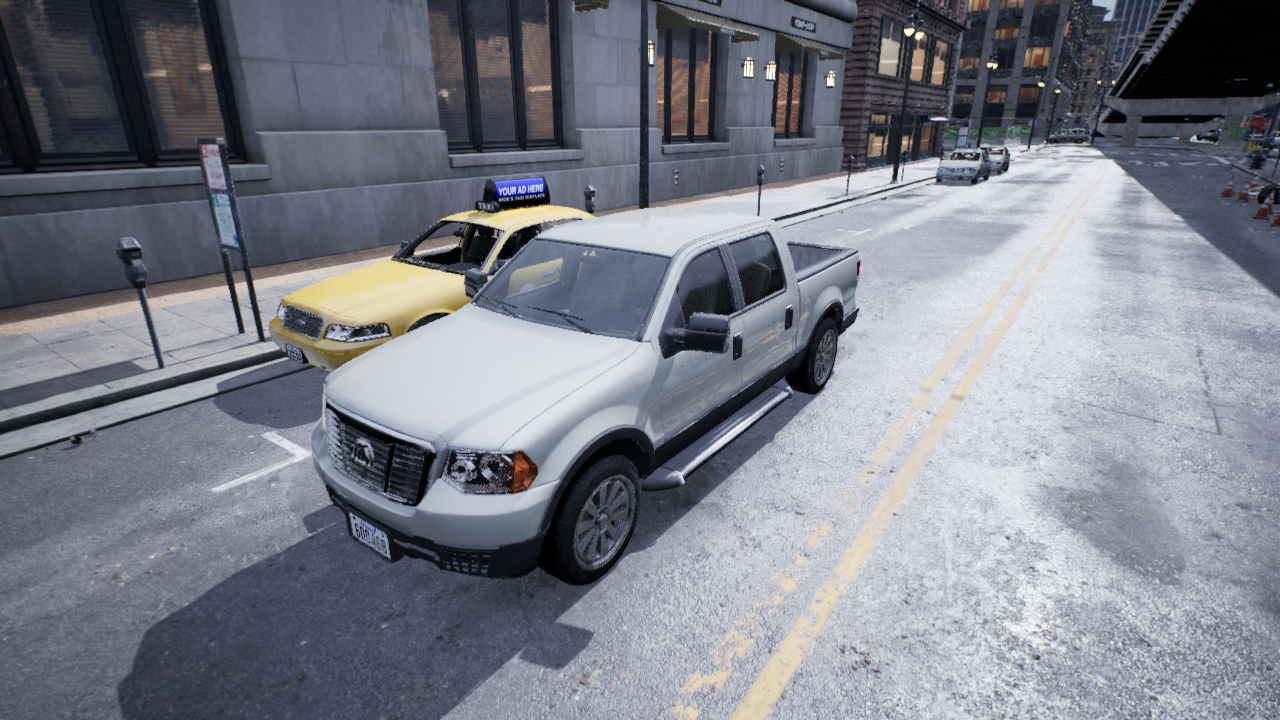
Venue: downtown
Lighting: overcast
Vehicle rig: pickup